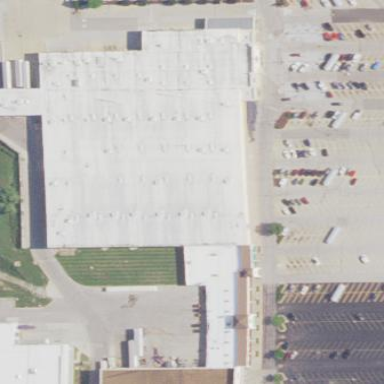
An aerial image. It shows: Wholesale shop located inside building.